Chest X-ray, PA view. Patient: 37 years old, sex F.
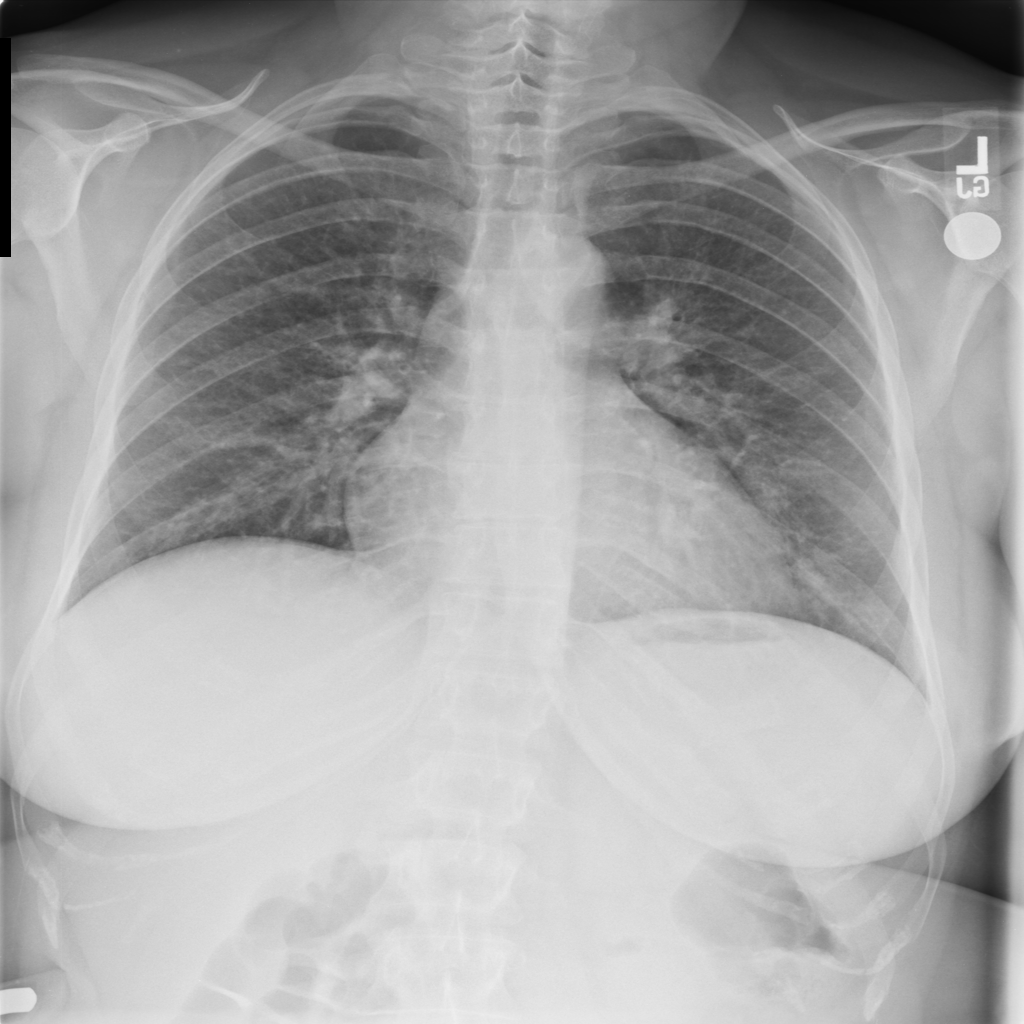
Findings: No Finding